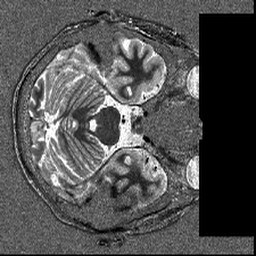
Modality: T1map
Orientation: axial
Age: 26
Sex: female